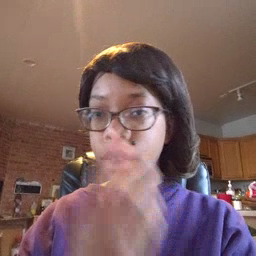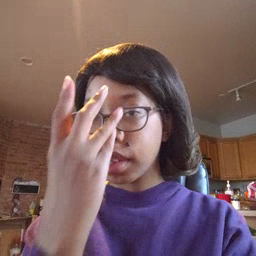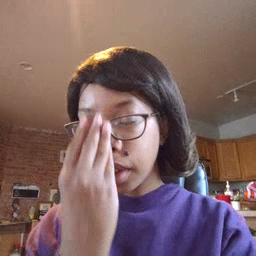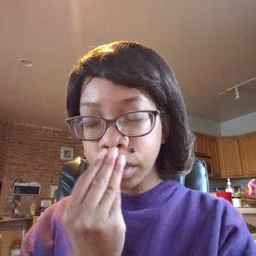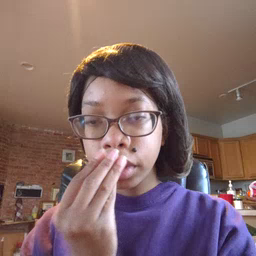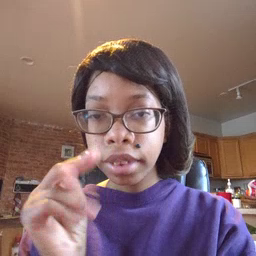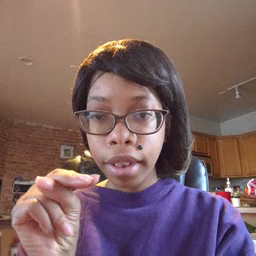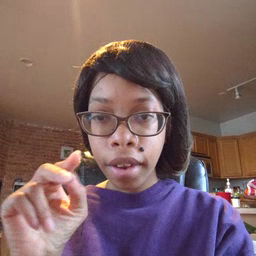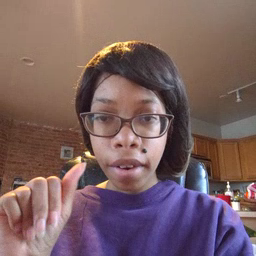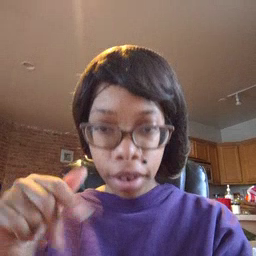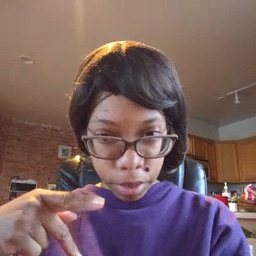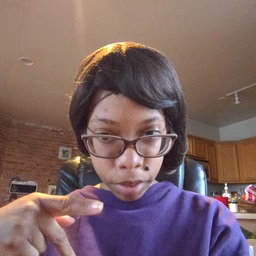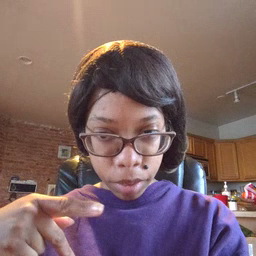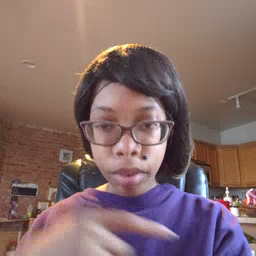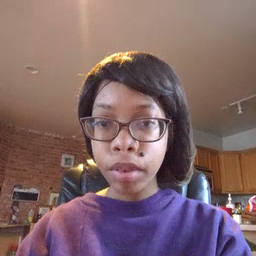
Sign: nap